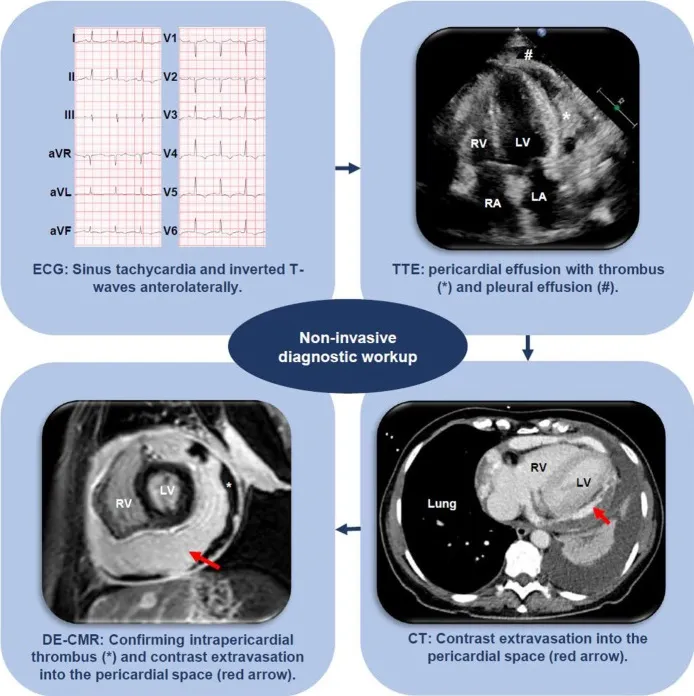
Non-invasive diagnostic workup including ECG, echocardiography, DE-CMR, and CT.
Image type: radiology (ct)